Question: I am creating an app in Flutter, home screen of which shows a spinner which contains its value as the people belonging to 6 different departments.
Now when a user comes to that screen he will choose the department he belongs and then type in the username and password, then the google firebase will authenticate that person and if all correct logs in otherwise not.
I want to know that depending on the value of that spinner how can I authenticate the user.
The layout of my homescreen is given below.
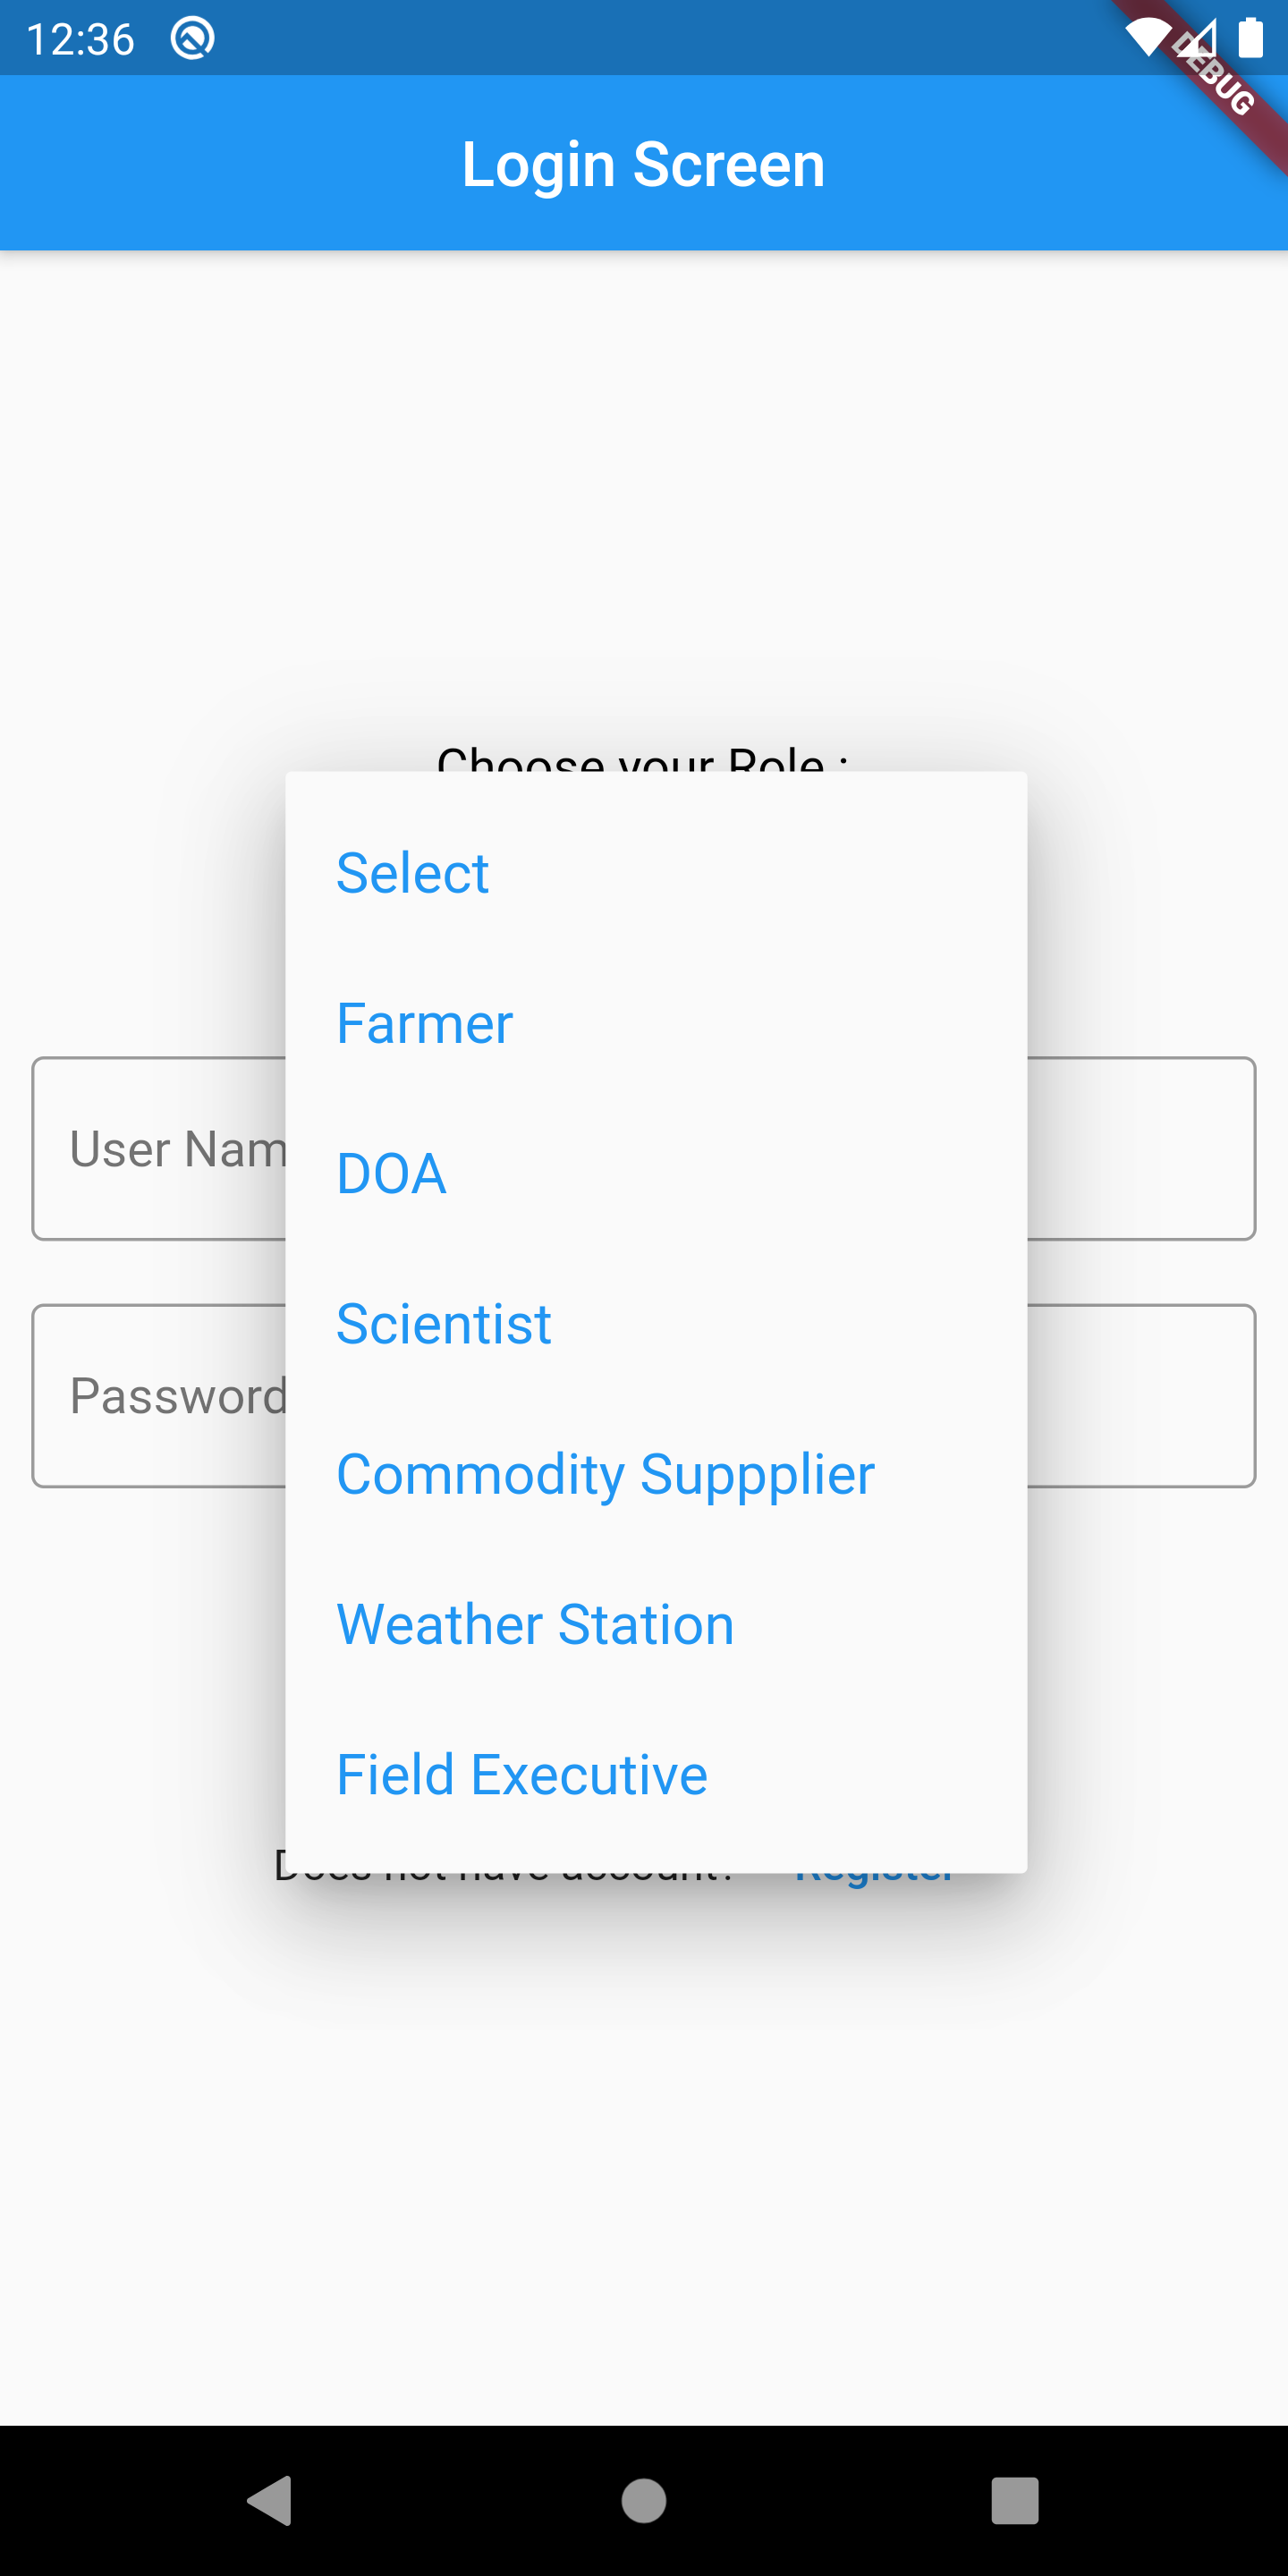
Answer: You could do this in a couple of different ways. The first one is using 'cloud firestore' or 'realtime database' (I am assuming you use one of this to store user data). In your 'users' node or table add department field and store the department of each user. Then authenticate the user using 'firebase auth' and if the authentication is successful get the users user id and use it to find the uses data in the database. Then check whether the users department selection matches with the department field in the database. If it does direct the user to his/her homepage. Otherwise show an error message.
'''
FirebaseAuth.instance
.signInWithEmailAndPassword(
email: emailInputController.text,
password: pwdInputController.text)
.catchError((error) => {
Print(error.code)
})
.then((currentUser) => Firestore.instance
.collection("users")
.document(currentUser.user.uid)
.get()
.then(
(doc) => {
if(doc['role'] == roleChoice){
//Navigate to home
}
else{
/show error
}
}
);
} on AuthException catch (error) {
Print(error.code);
return error;
}
'''
The other way is using defining roles via backend script. You can find how to do that <URL>.